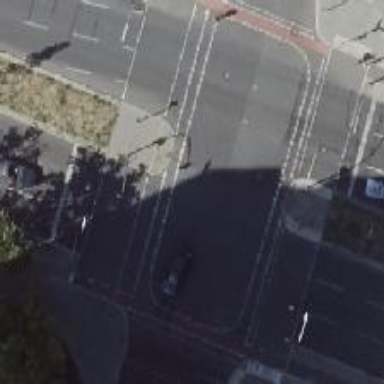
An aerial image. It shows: Secondary link road with asphalt surface. There are separate sidewalks on both sides and cycling lanes on both sides too.